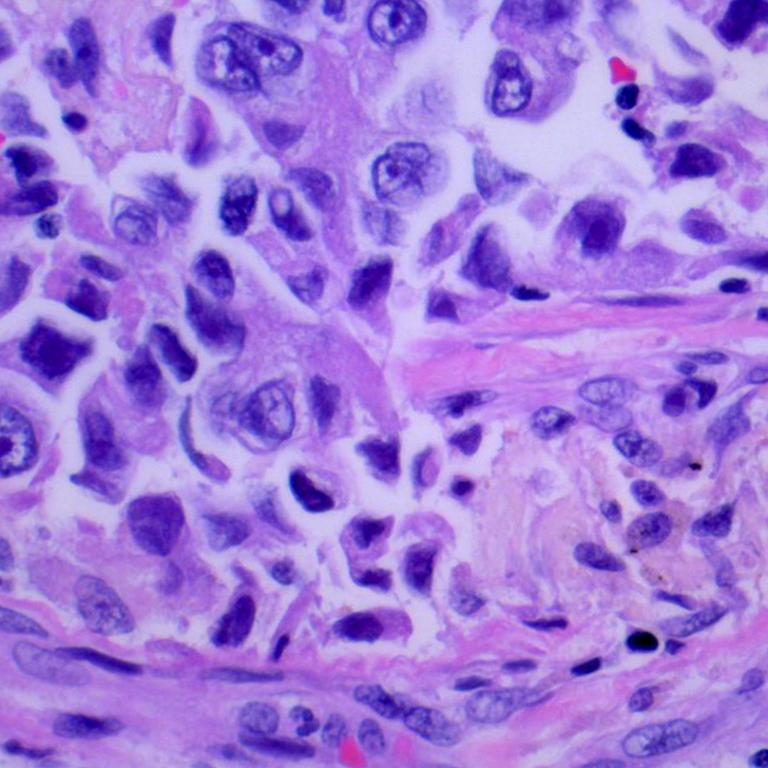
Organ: lung
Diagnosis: adenocarcinomas